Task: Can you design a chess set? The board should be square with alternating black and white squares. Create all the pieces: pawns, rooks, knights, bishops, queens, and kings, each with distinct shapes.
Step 47:
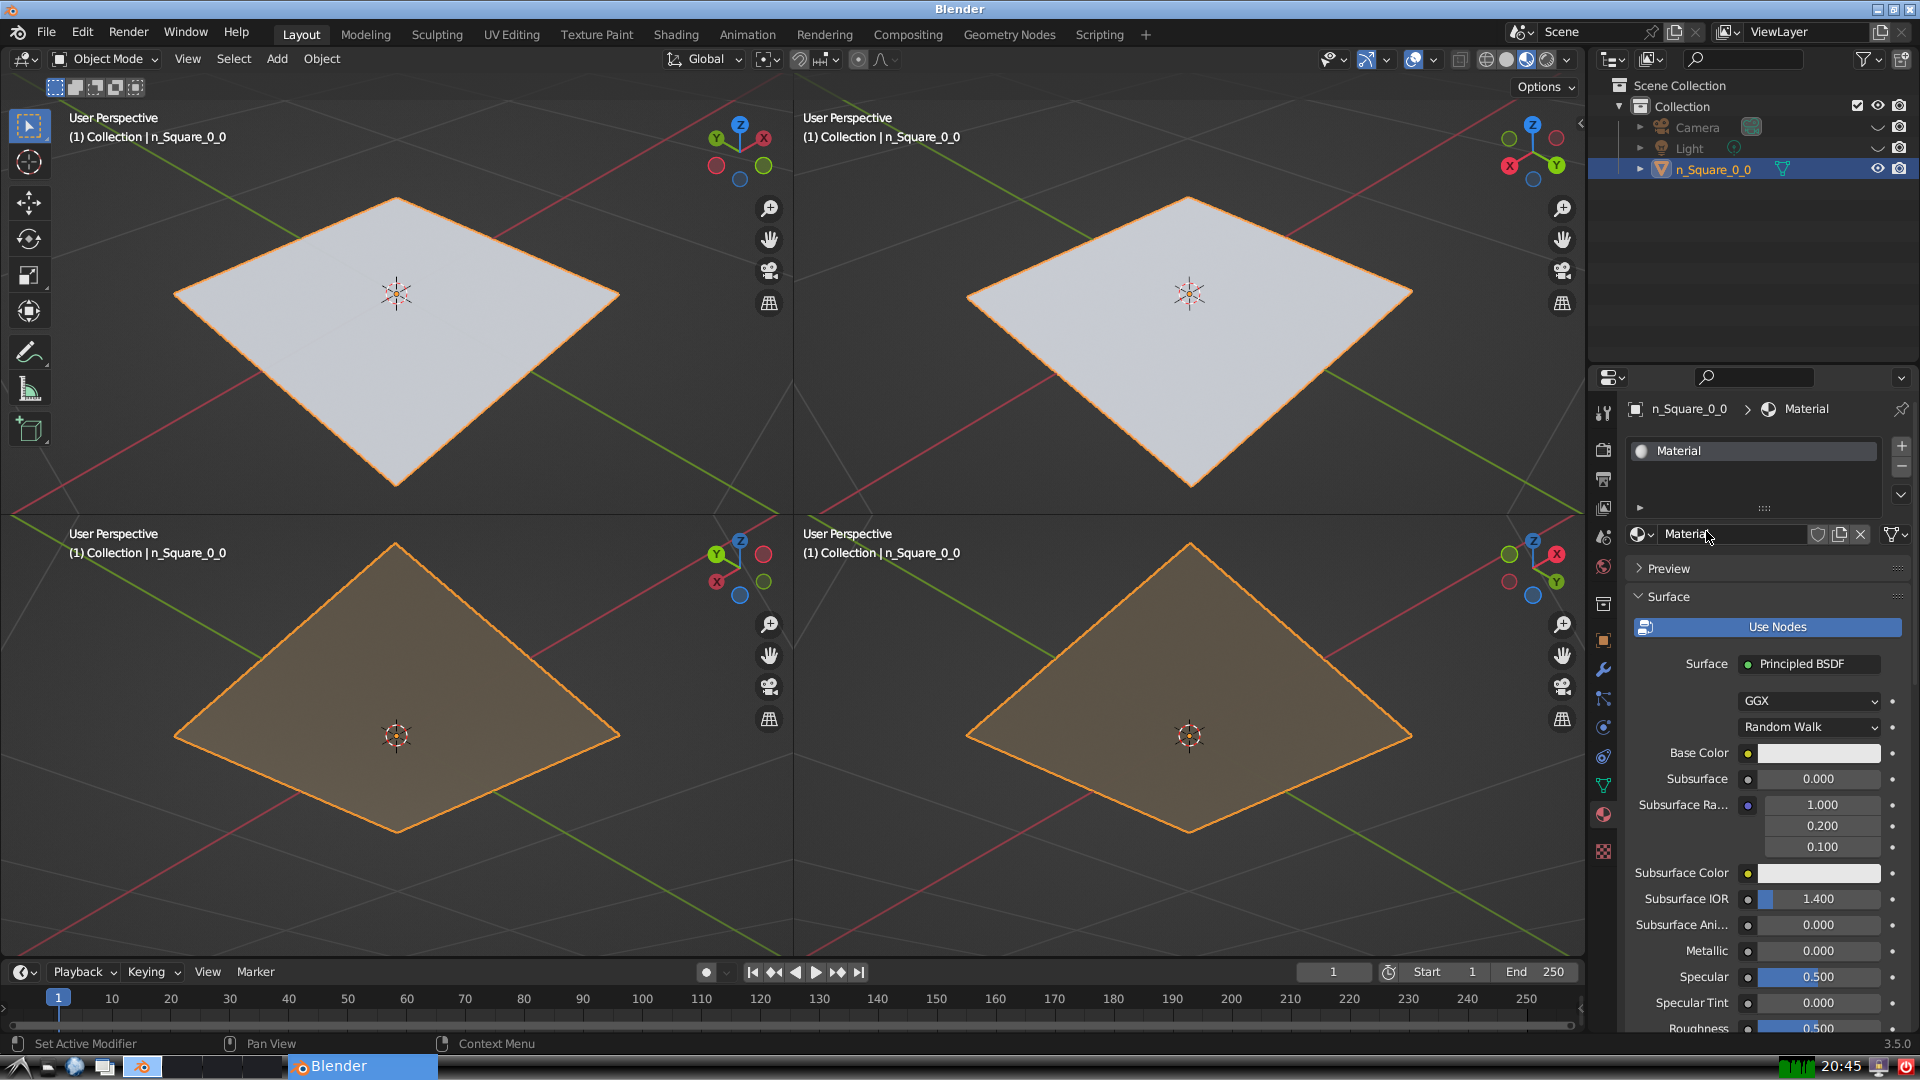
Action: click: no